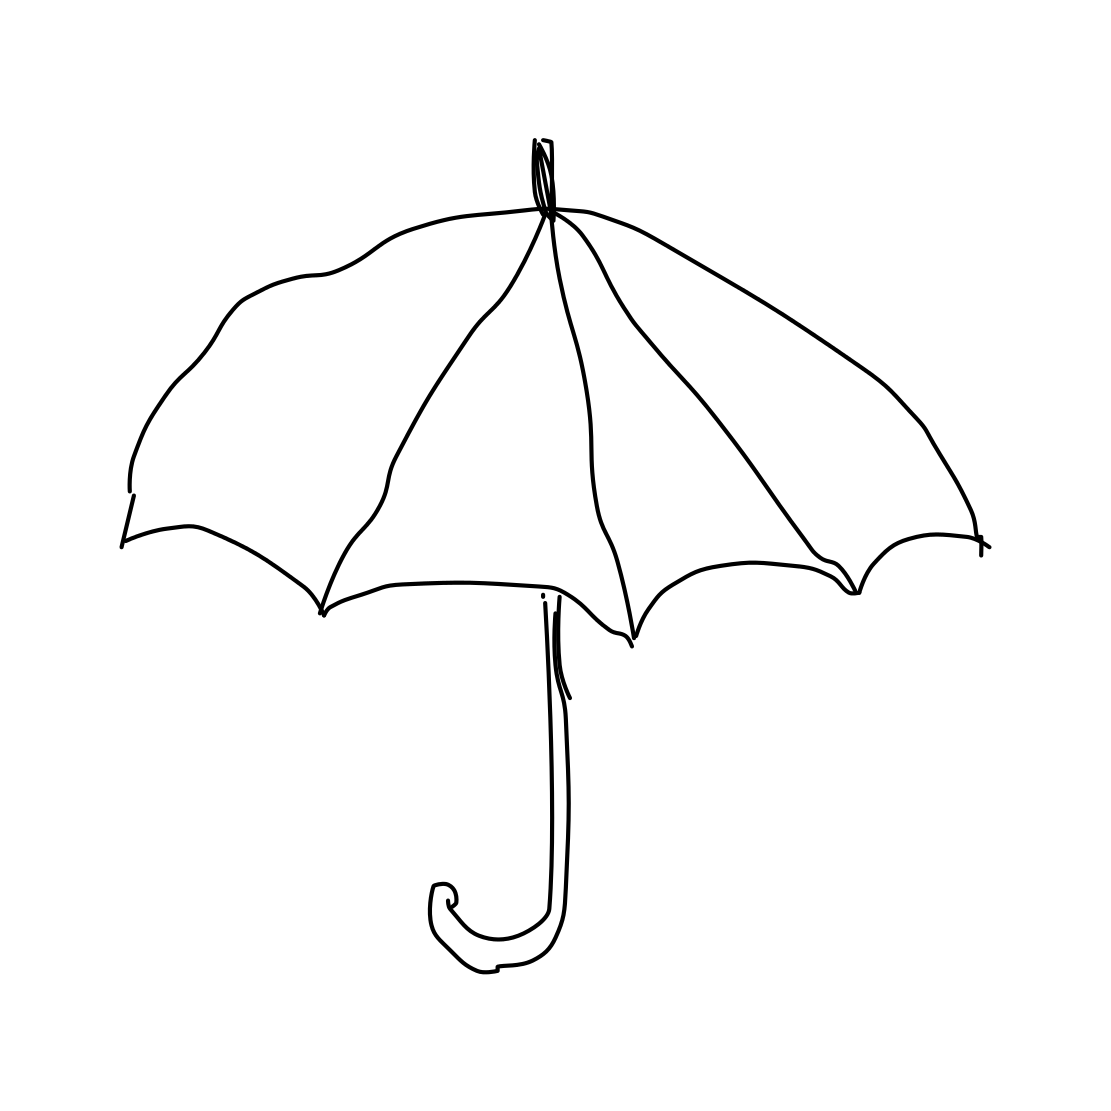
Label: umbrella